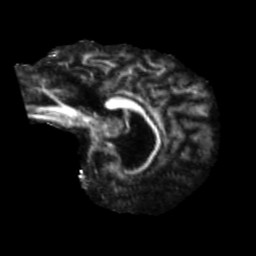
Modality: FA
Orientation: sagittal
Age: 64
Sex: male
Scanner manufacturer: siemens
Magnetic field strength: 3 T
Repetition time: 5.47 s
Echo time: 0.0854 s